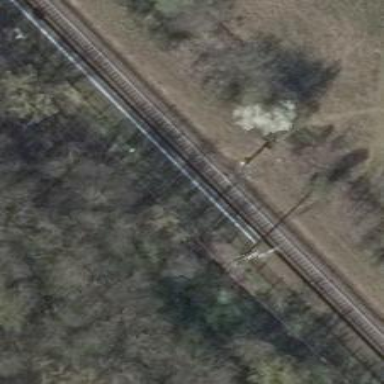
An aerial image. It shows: Railway signal.